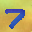
Label: 7